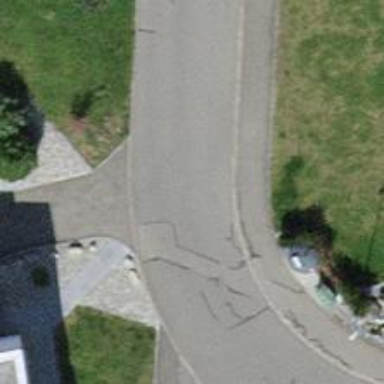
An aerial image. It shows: Asphalt road designated as living street.